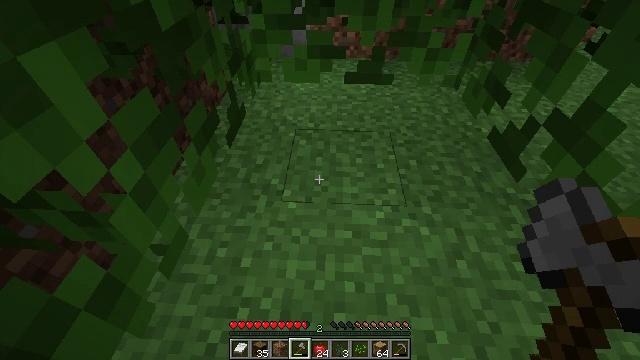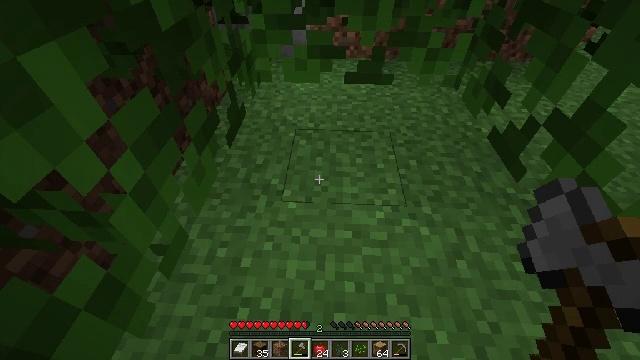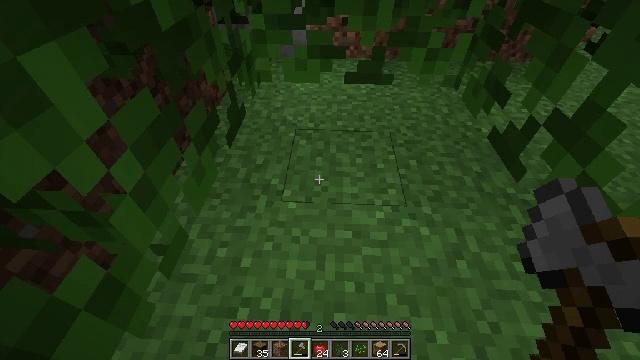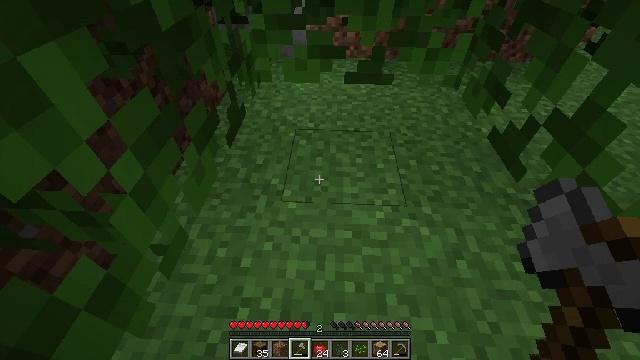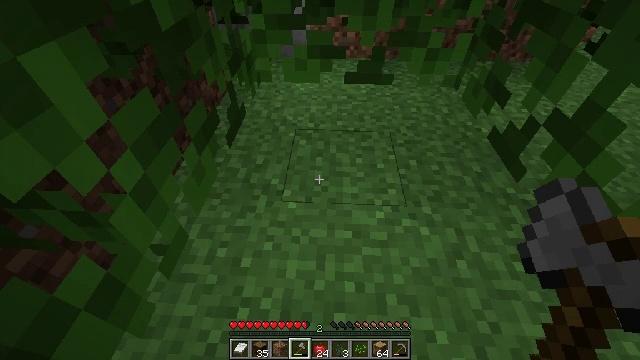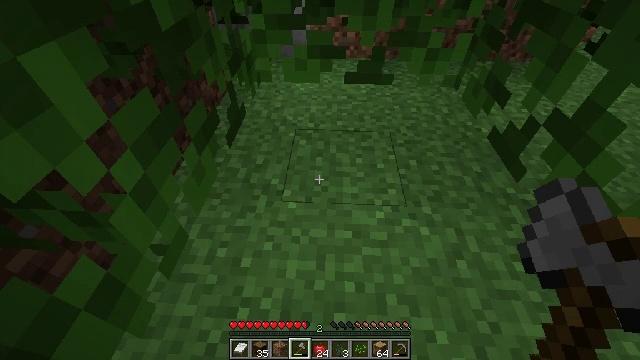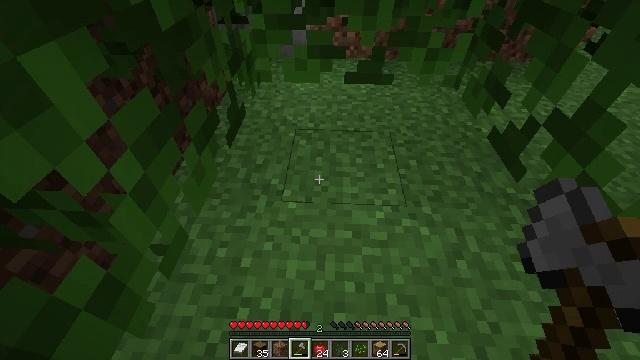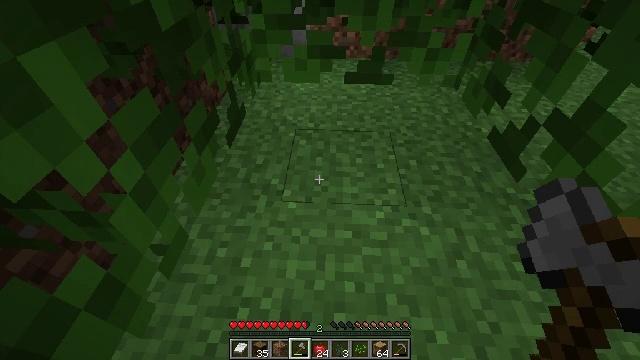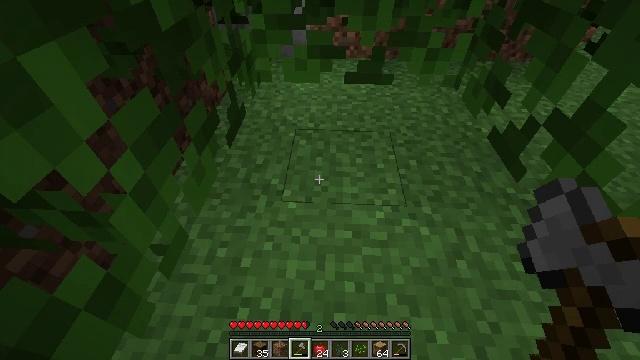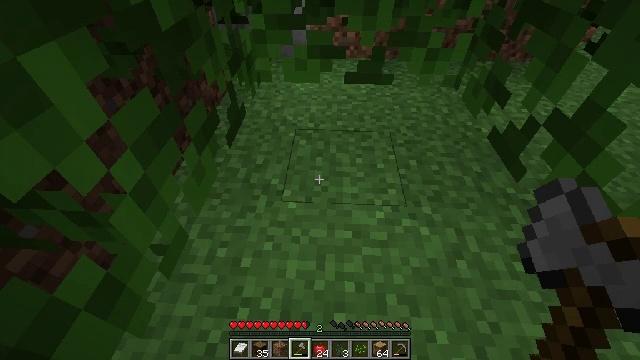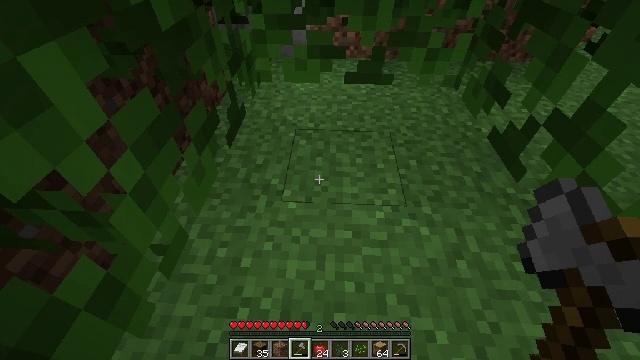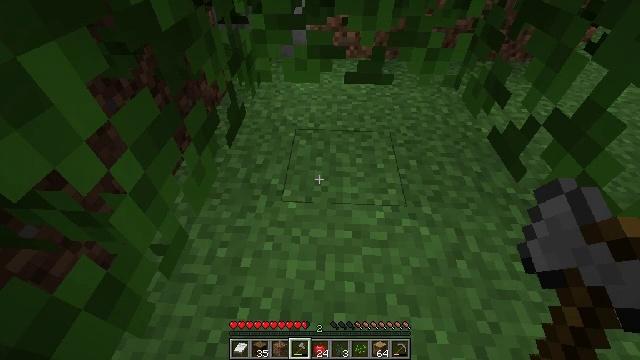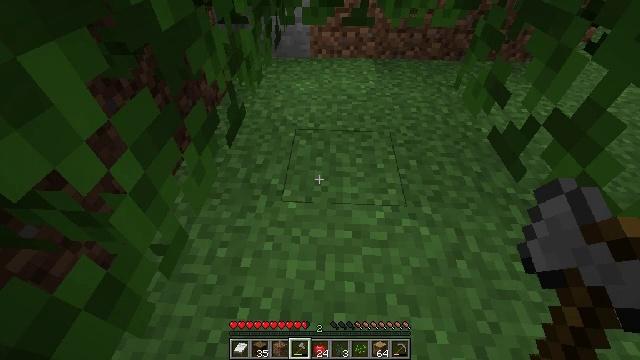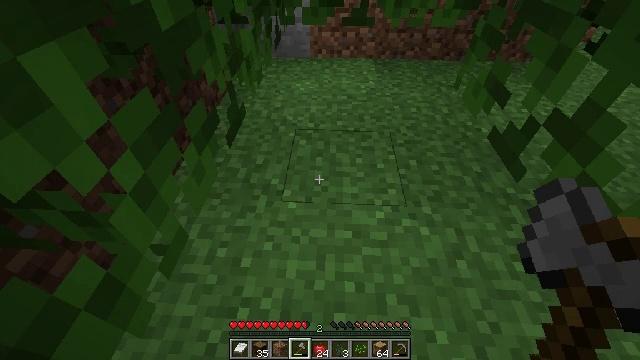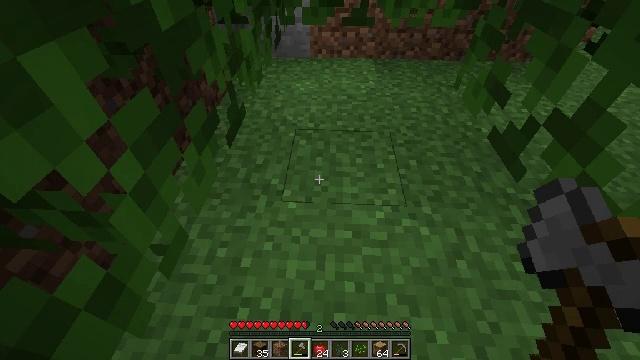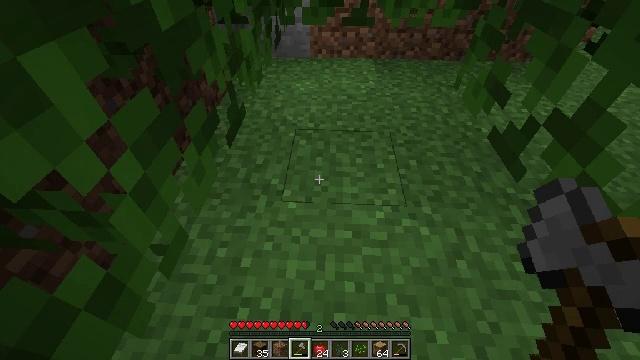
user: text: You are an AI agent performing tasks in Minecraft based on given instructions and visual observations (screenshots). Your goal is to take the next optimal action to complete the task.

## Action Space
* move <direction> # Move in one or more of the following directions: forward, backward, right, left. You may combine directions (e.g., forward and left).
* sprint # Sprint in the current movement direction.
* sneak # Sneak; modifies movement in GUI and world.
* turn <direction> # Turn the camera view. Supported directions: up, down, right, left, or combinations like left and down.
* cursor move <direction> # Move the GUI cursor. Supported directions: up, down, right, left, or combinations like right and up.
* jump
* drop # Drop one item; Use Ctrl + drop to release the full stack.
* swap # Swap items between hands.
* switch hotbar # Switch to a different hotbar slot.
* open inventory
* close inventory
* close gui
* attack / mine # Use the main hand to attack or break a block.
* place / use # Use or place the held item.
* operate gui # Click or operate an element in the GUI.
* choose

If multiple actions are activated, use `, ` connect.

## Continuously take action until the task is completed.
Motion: motion action
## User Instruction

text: Chop down the birch log.
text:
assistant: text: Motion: no_op
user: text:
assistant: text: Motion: no_op
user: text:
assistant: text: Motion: no_op
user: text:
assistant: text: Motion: no_op
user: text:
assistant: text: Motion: no_op
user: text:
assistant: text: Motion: no_op
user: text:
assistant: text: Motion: no_op
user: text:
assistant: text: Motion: no_op
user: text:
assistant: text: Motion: no_op
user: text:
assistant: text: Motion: no_op
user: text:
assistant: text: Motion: no_op
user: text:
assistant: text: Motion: no_op
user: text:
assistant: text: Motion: no_op
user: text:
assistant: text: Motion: no_op
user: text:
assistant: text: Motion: no_op
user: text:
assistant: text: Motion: no_op
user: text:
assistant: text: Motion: no_op
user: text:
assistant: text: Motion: no_op
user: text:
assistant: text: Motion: no_op
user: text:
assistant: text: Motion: no_op
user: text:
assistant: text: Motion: no_op
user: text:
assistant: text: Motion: no_op
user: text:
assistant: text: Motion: no_op
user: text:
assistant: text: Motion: no_op
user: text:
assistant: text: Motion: no_op
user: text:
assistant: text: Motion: no_op
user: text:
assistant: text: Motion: no_op
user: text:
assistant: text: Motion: no_op
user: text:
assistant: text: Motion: no_op
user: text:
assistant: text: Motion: no_op